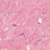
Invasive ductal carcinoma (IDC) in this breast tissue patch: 0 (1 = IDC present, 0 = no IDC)